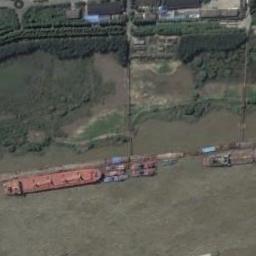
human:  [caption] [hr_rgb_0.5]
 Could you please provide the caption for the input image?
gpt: The ship and several boats are docked at the dock and a forest is next to the ship .

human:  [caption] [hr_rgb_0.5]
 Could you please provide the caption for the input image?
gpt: Many orange and blue bulk carriers docked at the shore .

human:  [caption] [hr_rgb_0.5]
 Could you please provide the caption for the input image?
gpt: There are many ships on the shore next to buildings and trees .

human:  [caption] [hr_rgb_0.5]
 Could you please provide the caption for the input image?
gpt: There are a lot of trees beside the ships .

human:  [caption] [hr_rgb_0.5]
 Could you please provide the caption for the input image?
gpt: The ships are on a river .